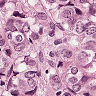
Metastatic tissue present: yes